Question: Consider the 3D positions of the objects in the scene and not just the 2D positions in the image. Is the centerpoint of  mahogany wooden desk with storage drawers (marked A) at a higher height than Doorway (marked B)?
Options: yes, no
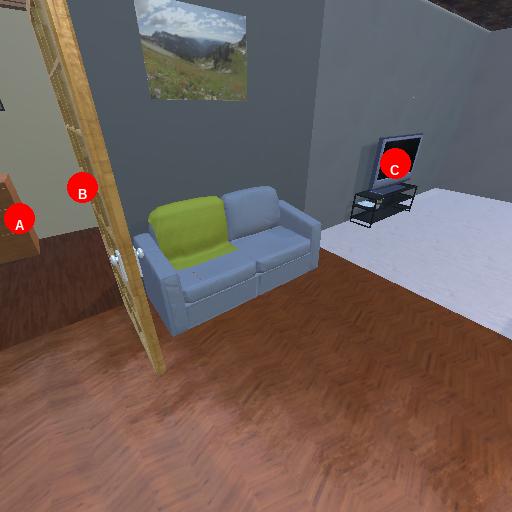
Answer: yes